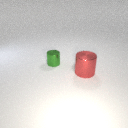
large red metal cylinder to the right of small green metal cylinder